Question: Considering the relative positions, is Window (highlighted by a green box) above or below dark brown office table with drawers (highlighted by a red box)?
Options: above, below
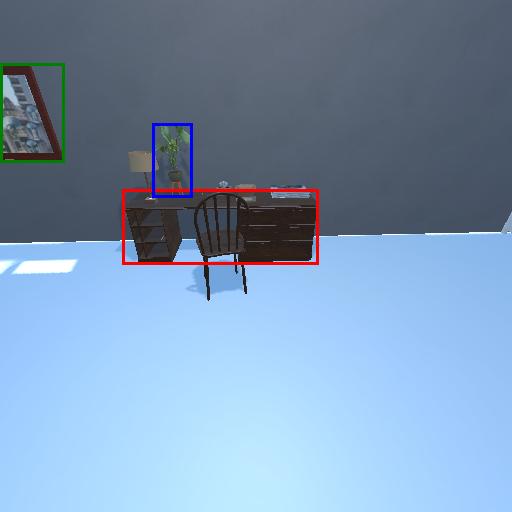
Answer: above